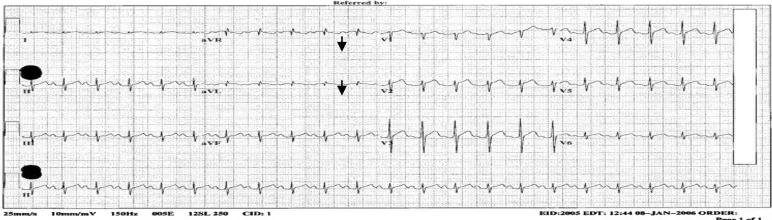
EKG done in the ER showing sinus tachycardia and ST elevations.
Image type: electrography (ekg)